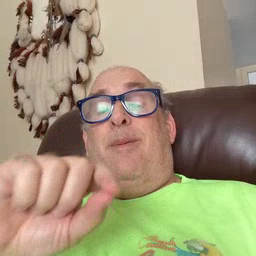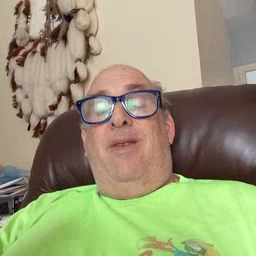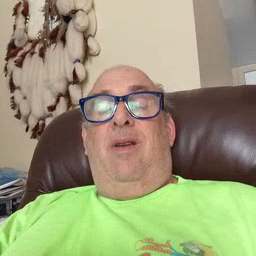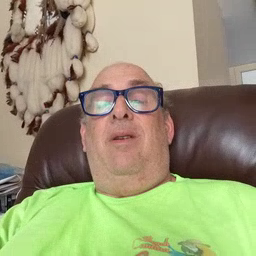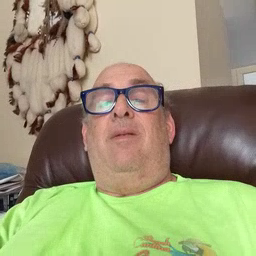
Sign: pen